Question: My markup where I get the JSON from using $.parseJSON (after replacing single quotes to double):
'''
<a href="#" data-thumbslide="
[{'slides':
[
{ 'path' : 'img/slider-images/jeep_1.jpg' },
{ 'path' : 'img/slider-images/jeep_2.jpg' },
{ 'path' : 'img/slider-images/jeep_3.jpg', 'fullscreen' : 'img/slider-images/jeep_3-fs.jpg' },
{ 'path' : 'img/slider-images/jeep_4.jpg', 'fullscreen' : 'img/slider-images/jeep_4-fs.jpg'}
],
},
{'info':
[
{ 'blurb' : 'Lorem ipsum dolor sit amet consquiteur' },
{ 'website' : 'http://www.google.co.uk' },
{ 'credits' : 'Warner bros productions' }
]
}]">
<div class="title"><h1>Jeep</h1></div>
</a>
'''
I get an object like this: (result from firebug console log)
'''
[Object { slides=[4]}, Object { info=[3]}]
'''
each object looks something like this:

I can reference the objects like this:
'''
jsonObject[0]['slides'][2].path
jsonObject[1]['info'][0].blurb
'''
However I don't want to rely on the array order by number (so 0 is 'slides' and 1 is 'info') but reference them by name instead and not be reliant on the order. I think I can achieve this with a different JSON structure?
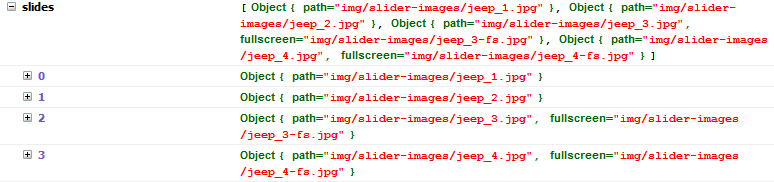
Answer: If you omit the outer '[]' array brackets and a couple of the '{}' brackets you can make 'slides' and 'info' properties of the same (non-array) object:
'''
{
'slides':
[
{ 'path' : 'img/slider-images/jeep_1.jpg' },
{ 'path' : 'img/slider-images/jeep_2.jpg' },
{ 'path' : 'img/slider-images/jeep_3.jpg', 'fullscreen' : 'img/slider-images/jeep_3-fs.jpg' },
{ 'path' : 'img/slider-images/jeep_4.jpg', 'fullscreen' : 'img/slider-images/jeep_4-fs.jpg'}
],
'info':
[
{ 'blurb' : 'Lorem ipsum dolor sit amet consquiteur' },
{ 'website' : 'http://www.google.co.uk' },
{ 'credits' : 'Warner bros productions' }
]
}
'''
And then you can access like this:
'''
jsonObject['slides'][2].path // OR jsonObject.slides[2].path
jsonObject['info'][0].blurb // OR jsonObject.info[0].blurb
'''
The 'slides' property needs to be an array of objects like you have it since each item is of the same type, but I notice that the 'info' object is an array containing objects that are all different. If you'll only have one 'blurb', 'website', 'credits' (or 'whatever') within 'info' you can restructure that part to remove the nested array and instead make 'blurb', etc. properties of a single nested object:
'''
{'slides':
[
{ 'path' : 'img/slider-images/jeep_1.jpg' },
{ 'path' : 'img/slider-images/jeep_2.jpg' },
{ 'path' : 'img/slider-images/jeep_3.jpg', 'fullscreen' : 'img/slider-images/jeep_3-fs.jpg' },
{ 'path' : 'img/slider-images/jeep_4.jpg', 'fullscreen' : 'img/slider-images/jeep_4-fs.jpg'}
],
'info': {
'blurb' : 'Lorem ipsum dolor sit amet consquiteur',
'website' : 'http://www.google.co.uk',
'credits' : 'Warner bros productions'
}
}
'''
Then you can say:
'''
jsonObject['info'].blurb
// or
jsonObject.info.blurb
// or
jsonObject['info']['blurb']
// or
jsonObject.info['blurb']
'''
While access to 'slides' will still be as above.